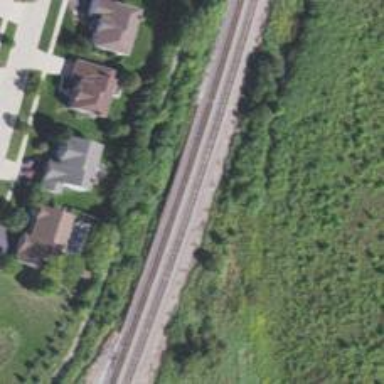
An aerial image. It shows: Railway track.